Aerial crown-view tile of a tropical tree (Barro Colorado Island, Panama), acquired 20250818:
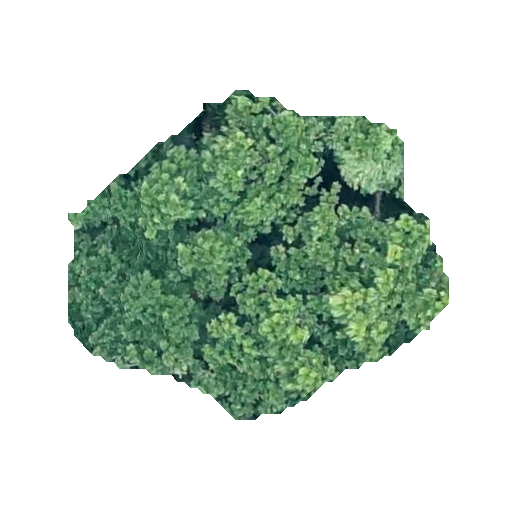
Species: Anacardium excelsum
GBIF accepted scientific name: Anacardium excelsum
Crown area: 123.744 m²